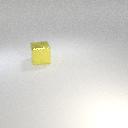
large yellow metal cube